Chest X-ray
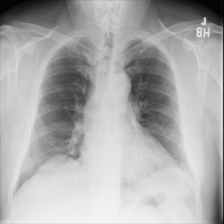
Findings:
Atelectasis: negative
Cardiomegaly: negative
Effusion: negative
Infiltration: negative
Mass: negative
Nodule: negative
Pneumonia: negative
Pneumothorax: negative
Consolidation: negative
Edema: negative
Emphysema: negative
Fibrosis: negative
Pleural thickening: negative
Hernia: negative